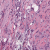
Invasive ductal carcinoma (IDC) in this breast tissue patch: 1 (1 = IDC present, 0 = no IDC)